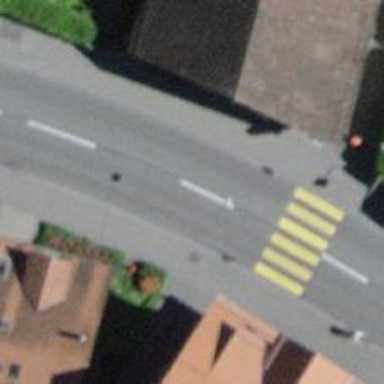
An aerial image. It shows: Secondary road with asphalt surface and sidewalks on both sides.